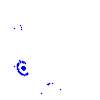
Particle: pion